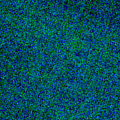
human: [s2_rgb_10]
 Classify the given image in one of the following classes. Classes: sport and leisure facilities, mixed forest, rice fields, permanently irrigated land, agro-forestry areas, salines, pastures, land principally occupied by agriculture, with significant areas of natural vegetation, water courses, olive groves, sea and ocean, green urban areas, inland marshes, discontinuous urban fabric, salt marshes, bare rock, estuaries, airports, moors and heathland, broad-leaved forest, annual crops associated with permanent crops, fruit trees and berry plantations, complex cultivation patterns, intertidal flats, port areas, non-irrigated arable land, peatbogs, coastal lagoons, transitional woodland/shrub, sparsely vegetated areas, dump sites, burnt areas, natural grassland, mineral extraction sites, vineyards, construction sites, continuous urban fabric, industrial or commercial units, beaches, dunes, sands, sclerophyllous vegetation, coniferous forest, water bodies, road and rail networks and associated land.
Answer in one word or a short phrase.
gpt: sea and ocean